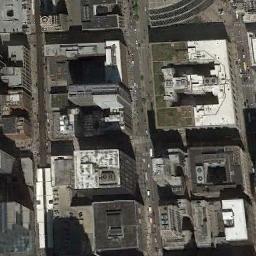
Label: commercial_area